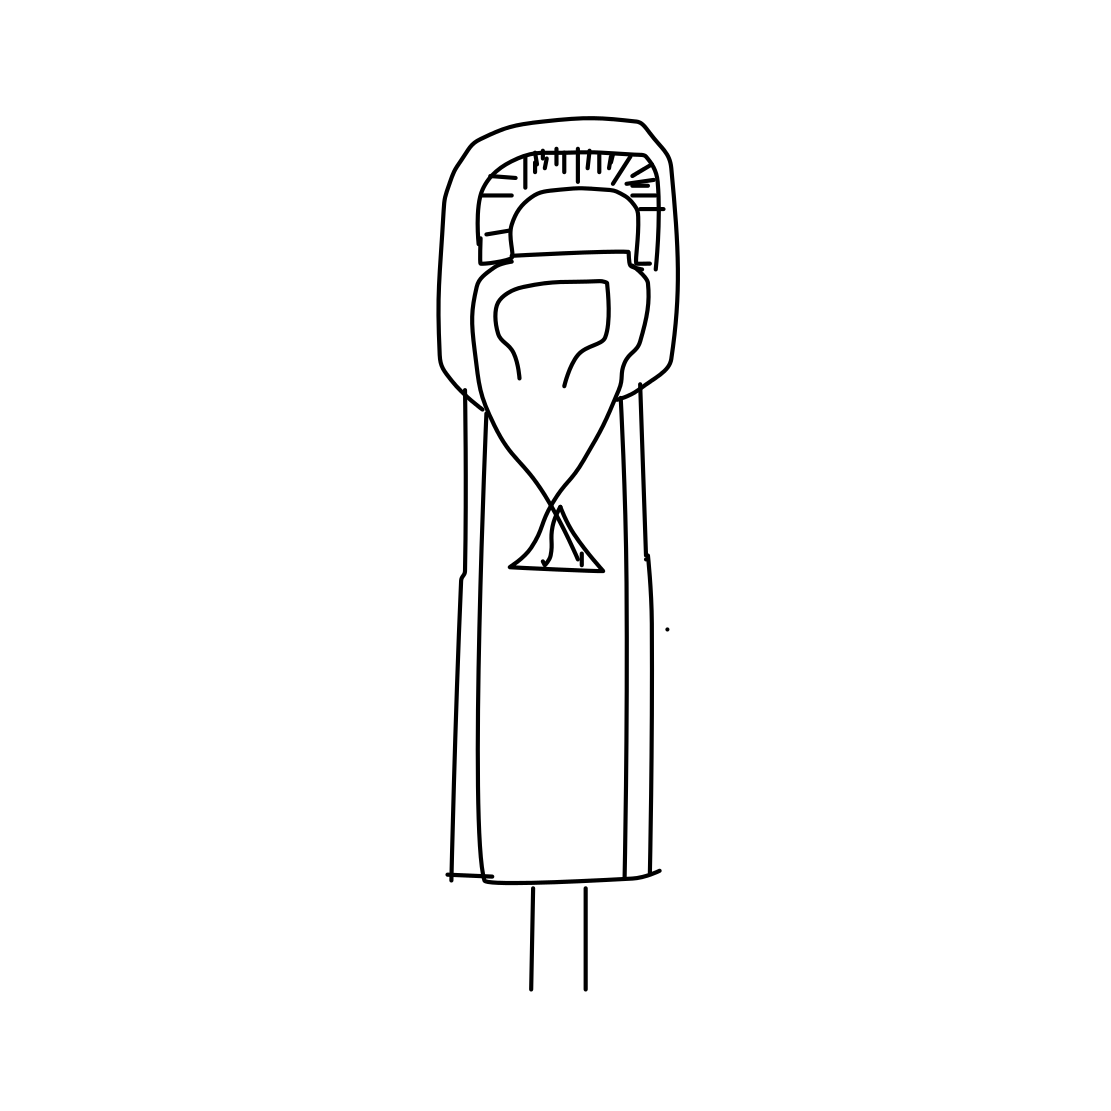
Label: parking meter